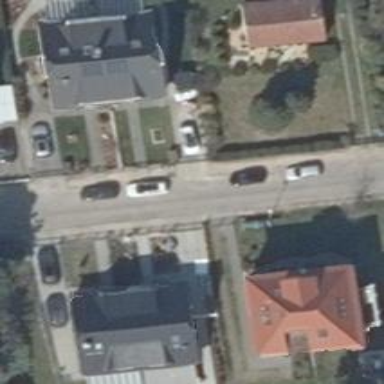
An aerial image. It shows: Residential road.